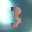
Label: 3